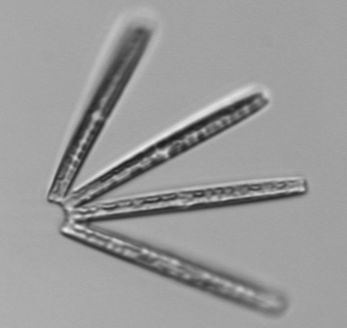
Label: Thalassionema